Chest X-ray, PA view. Patient: 32 years old, sex M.
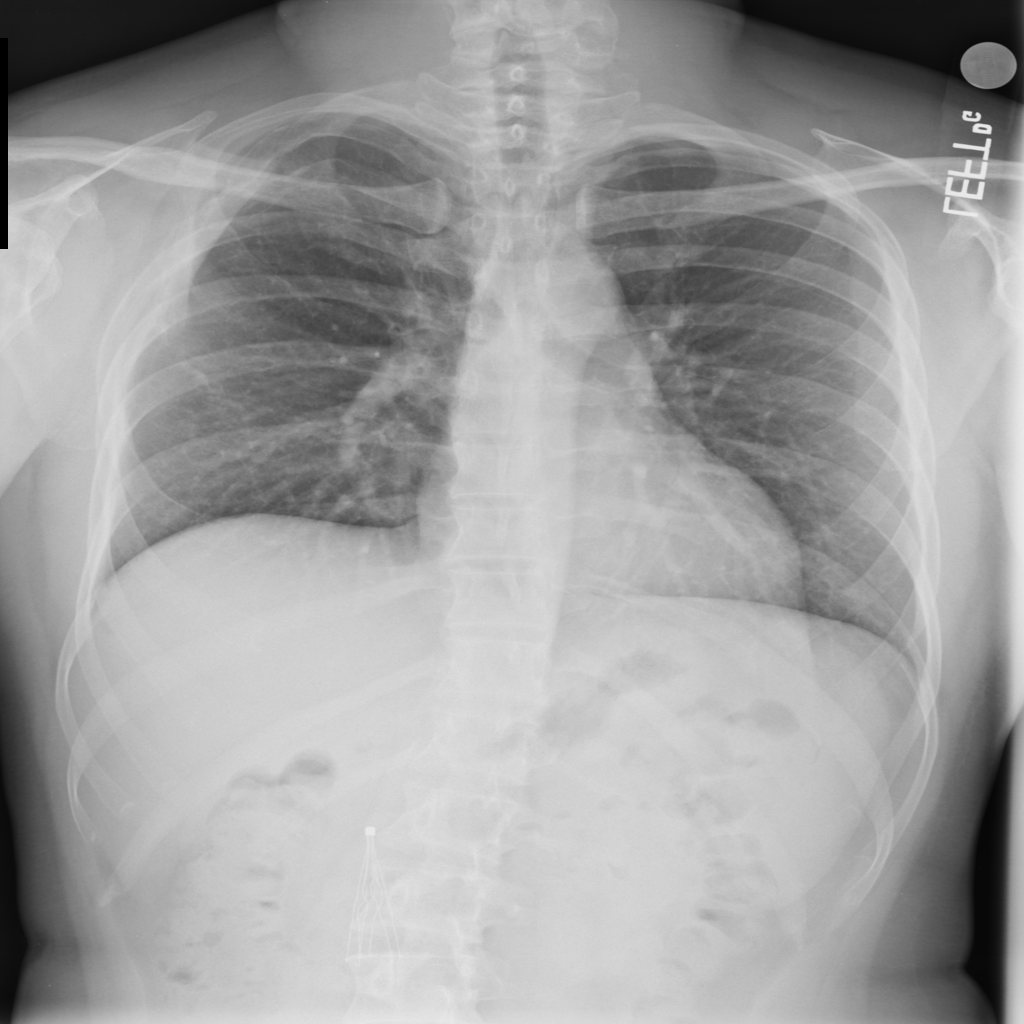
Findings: No Finding